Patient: sex F, age 69
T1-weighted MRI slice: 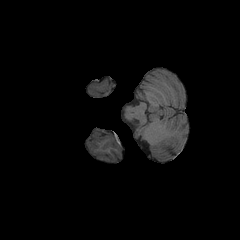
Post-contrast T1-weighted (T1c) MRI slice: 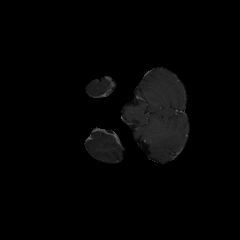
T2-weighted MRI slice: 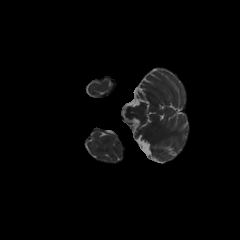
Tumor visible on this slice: no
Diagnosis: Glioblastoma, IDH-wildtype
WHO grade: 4